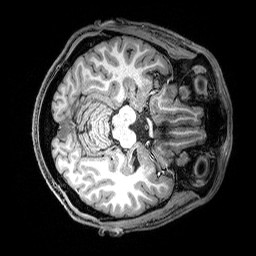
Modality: T1w
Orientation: axial
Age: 33
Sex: male
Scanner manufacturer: siemens
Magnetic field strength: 3 T
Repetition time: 2.5 s
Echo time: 0.00369 s